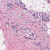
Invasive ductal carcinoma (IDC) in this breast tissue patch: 1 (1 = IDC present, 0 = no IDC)